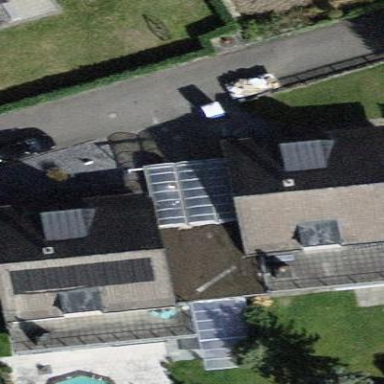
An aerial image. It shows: Building with tiled roof.